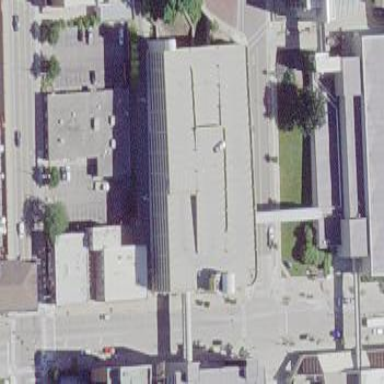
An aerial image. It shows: Multi-storey parking building.